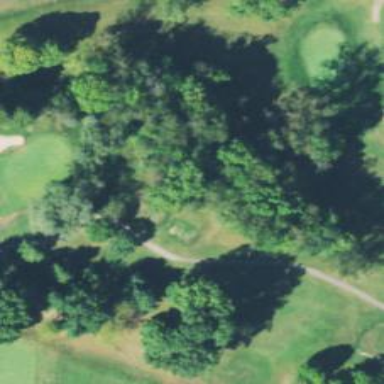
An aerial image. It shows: Golf cartpath that is also road path.